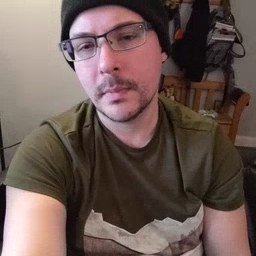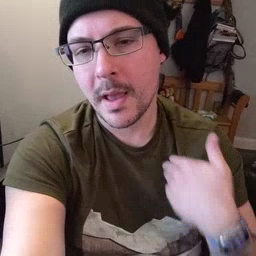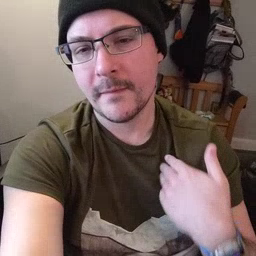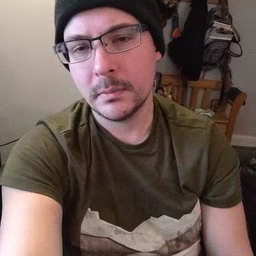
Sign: have